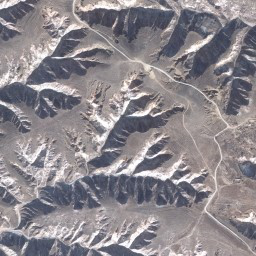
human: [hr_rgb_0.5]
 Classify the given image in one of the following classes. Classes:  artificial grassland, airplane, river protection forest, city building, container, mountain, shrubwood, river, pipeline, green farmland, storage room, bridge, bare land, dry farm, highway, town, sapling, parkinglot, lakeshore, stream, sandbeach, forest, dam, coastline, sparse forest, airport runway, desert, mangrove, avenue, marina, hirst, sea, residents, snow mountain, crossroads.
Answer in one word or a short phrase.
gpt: mountain